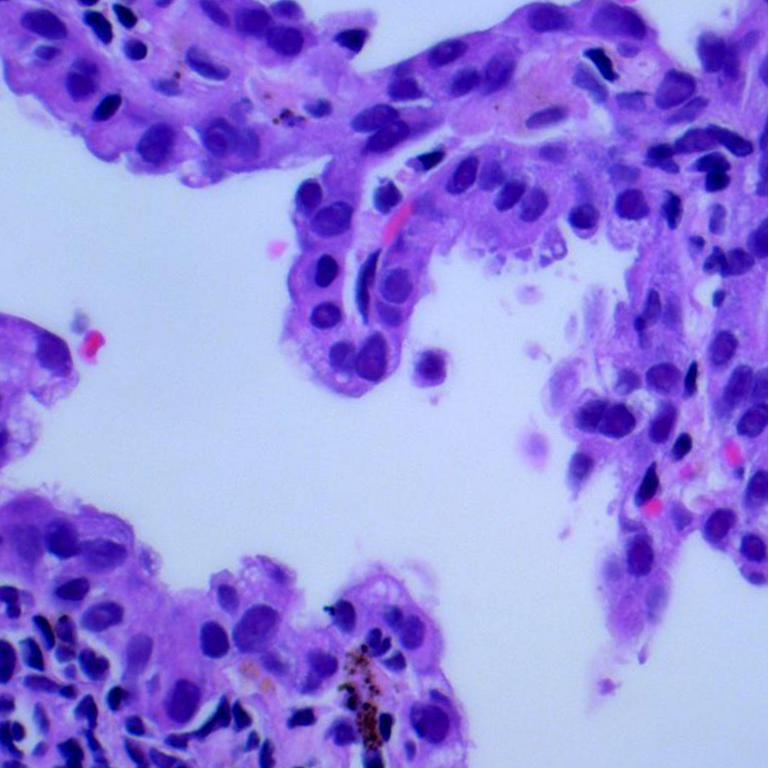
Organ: lung
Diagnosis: adenocarcinomas